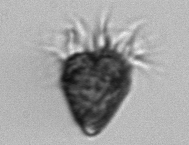
Label: Strombidium_morphotype2